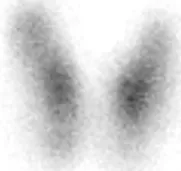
Follow-up ultrasound scanning and 99 m-Technetium scintiscan. B. Follow-up scintigraphy showed the disappearance of the "hot" nodule in the left thyroid lobe and an even distribution of radionuclide in both lobes.
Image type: radiology (scintigraphy)